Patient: sex M, age 54
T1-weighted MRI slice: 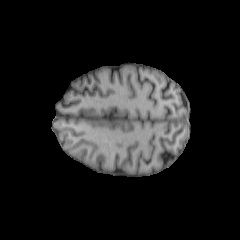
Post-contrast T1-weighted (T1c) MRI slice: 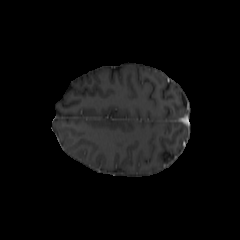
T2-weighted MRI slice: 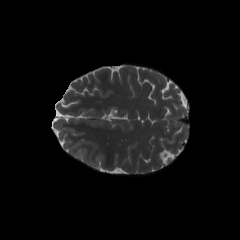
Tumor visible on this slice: yes
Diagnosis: Astrocytoma, IDH-wildtype
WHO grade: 3